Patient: sex F, age 89
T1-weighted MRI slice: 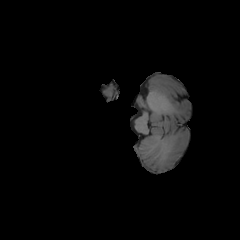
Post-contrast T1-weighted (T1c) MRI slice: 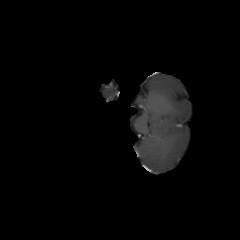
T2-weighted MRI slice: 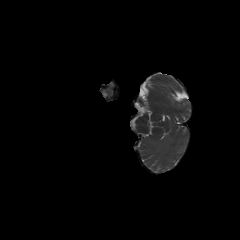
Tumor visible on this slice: no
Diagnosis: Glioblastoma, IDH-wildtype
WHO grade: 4